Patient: sex M, age 57
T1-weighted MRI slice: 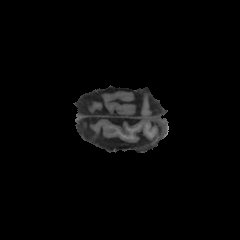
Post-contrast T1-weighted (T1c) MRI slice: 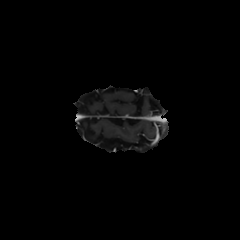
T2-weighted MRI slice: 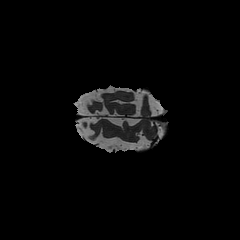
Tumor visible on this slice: no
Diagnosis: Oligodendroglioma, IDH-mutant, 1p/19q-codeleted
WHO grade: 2